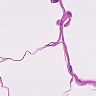
Metastatic tissue present: no